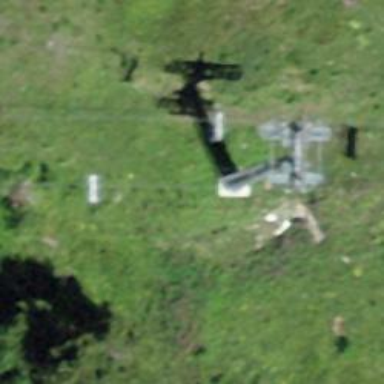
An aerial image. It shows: Pylon used for aerialway.